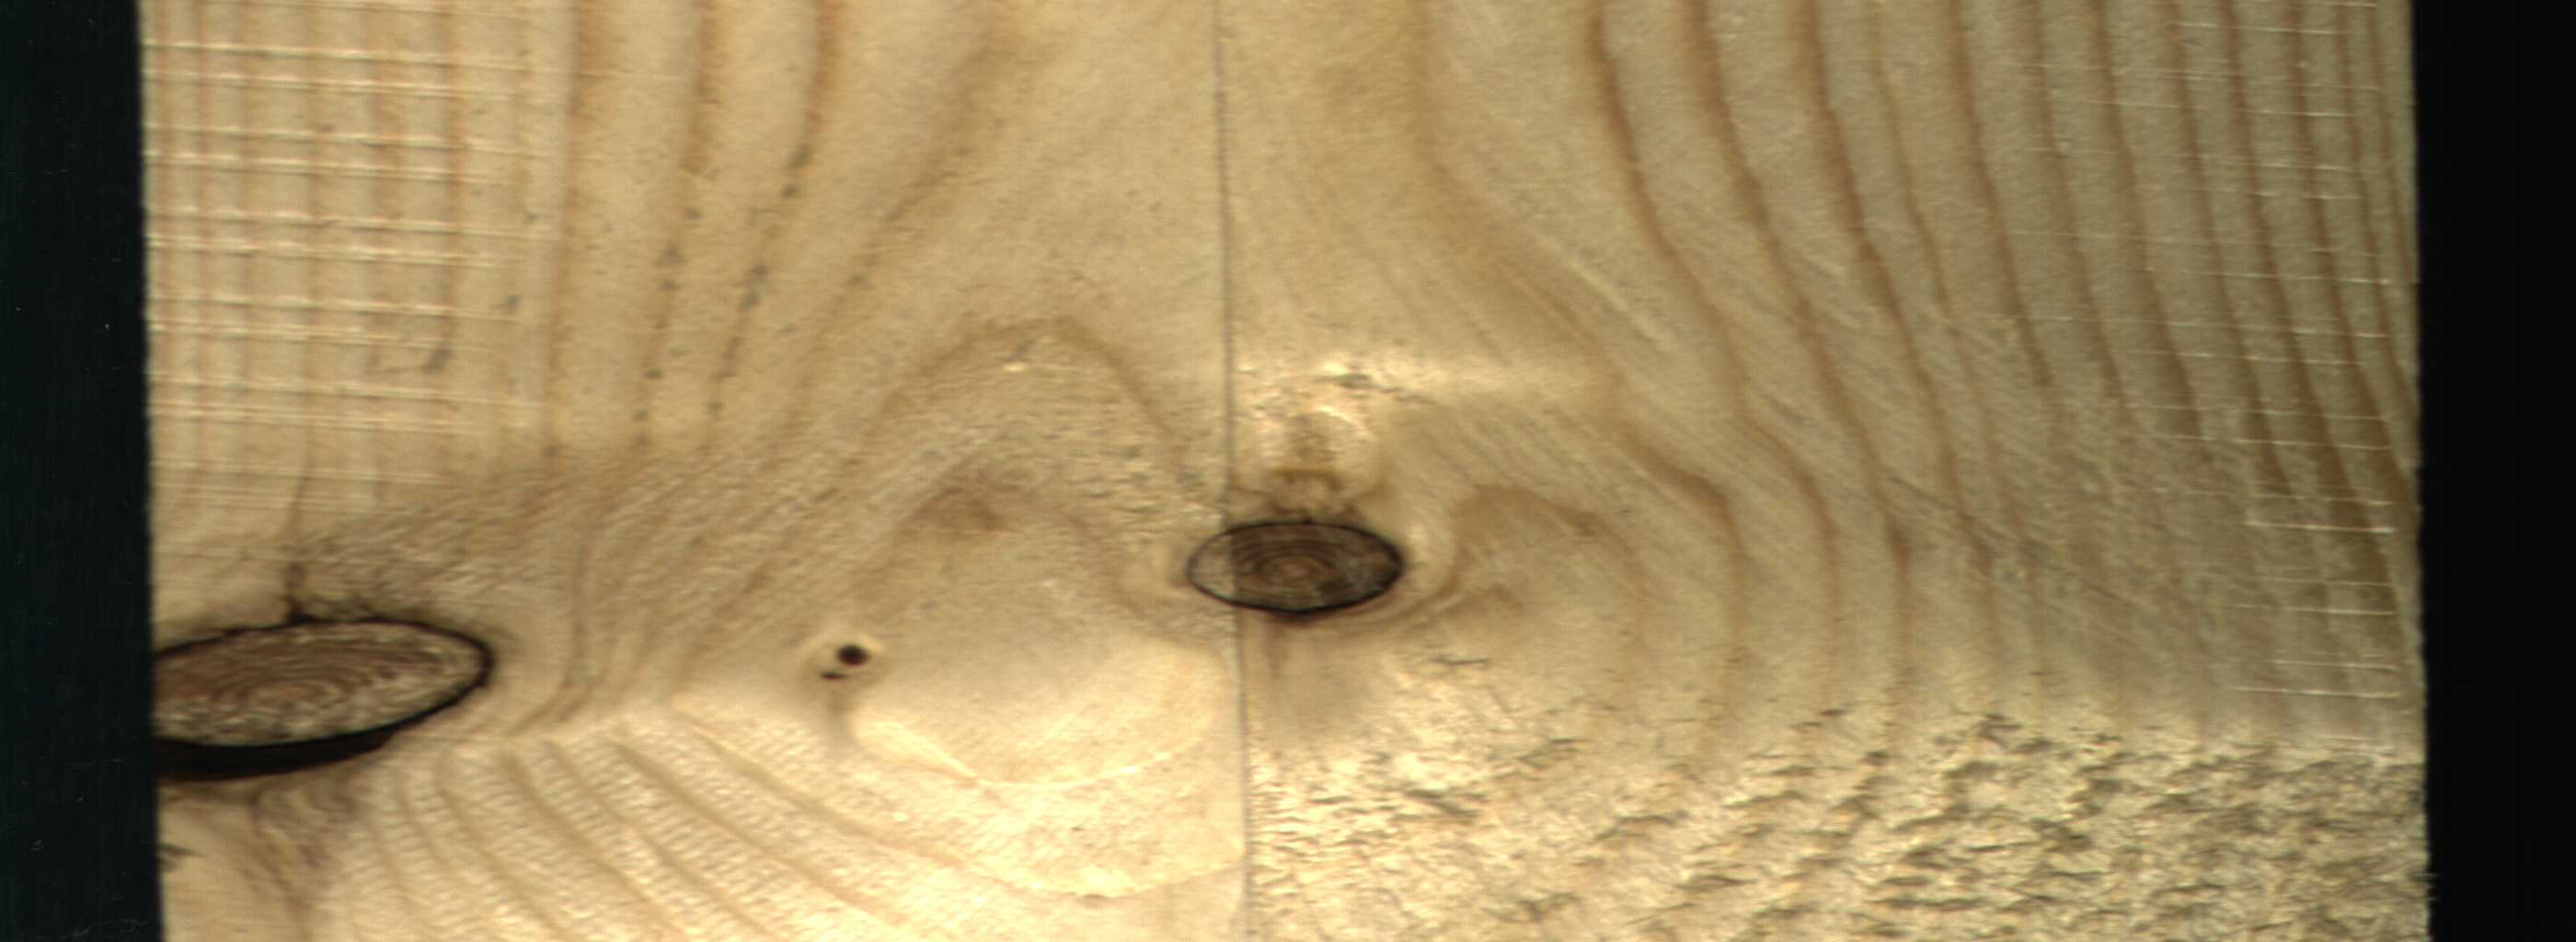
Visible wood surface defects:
Dead_Knot
Dead_Knot
Dead_Knot